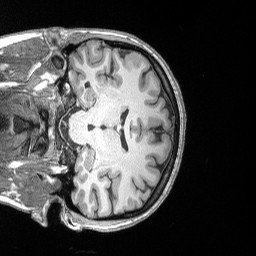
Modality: T1w
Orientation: coronal
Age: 27
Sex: female
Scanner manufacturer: siemens
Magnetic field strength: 3 T
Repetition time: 2.53 s
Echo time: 0.00164 s